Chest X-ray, AP view. Patient: 52 years old, sex M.
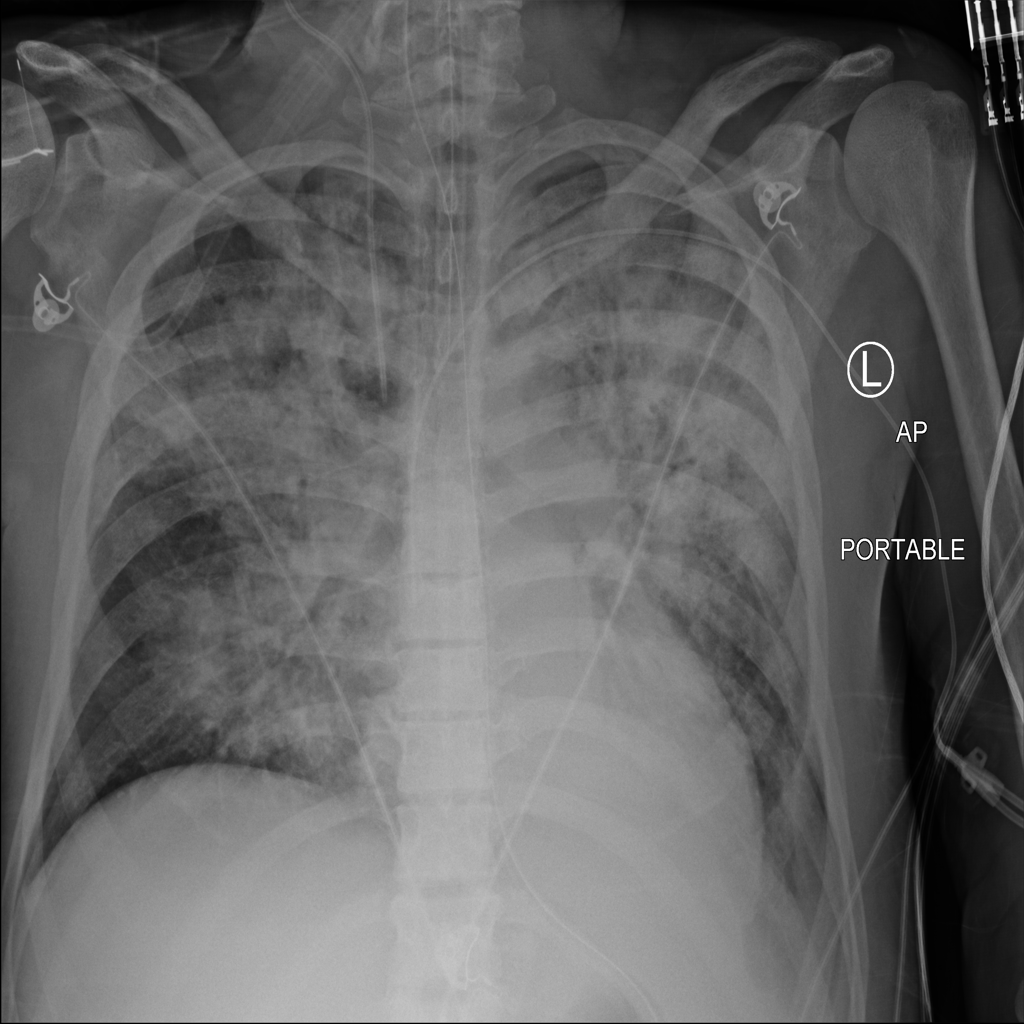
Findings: Consolidation, Edema